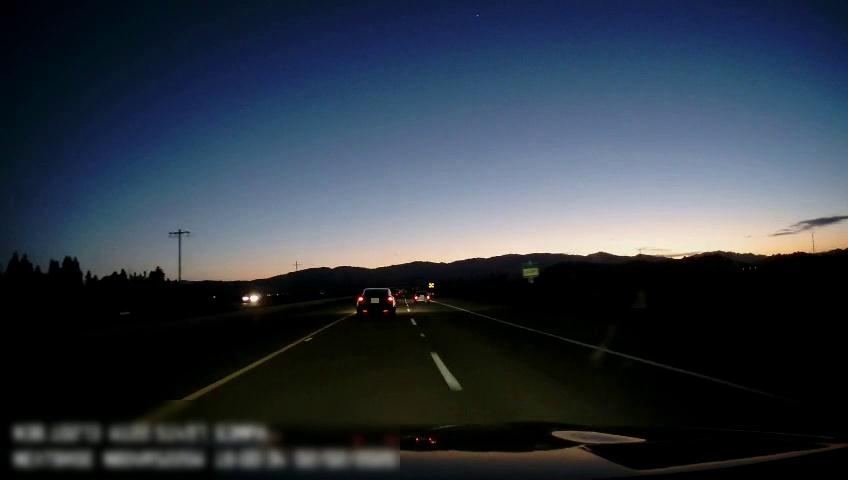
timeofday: Dusk/Dawn/Twilight
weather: Sunny
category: Drivable Space
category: Vehicles | Car
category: Vehicles | Car
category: Vehicles | SUV
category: Lanes | Current Lane
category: Lanes | Current Lane
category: Lanes | Alternate Lane
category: Traffic | Signs